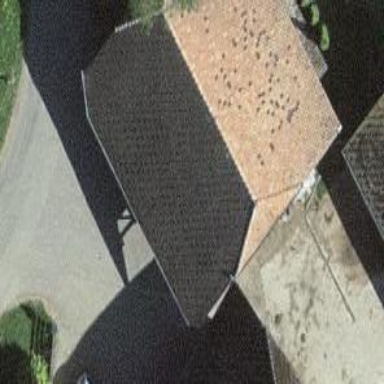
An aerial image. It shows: Rural barn.